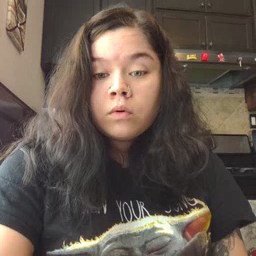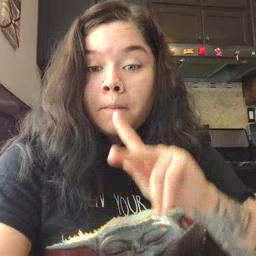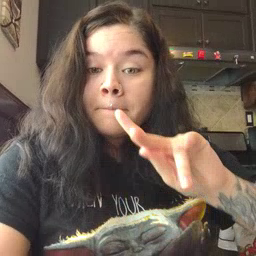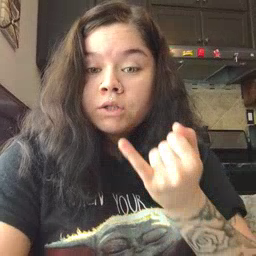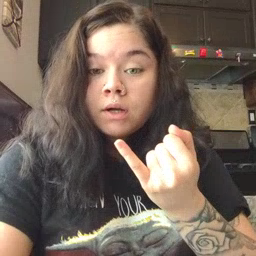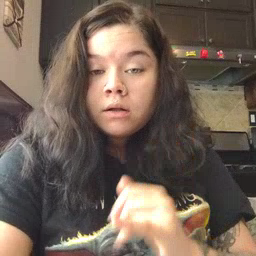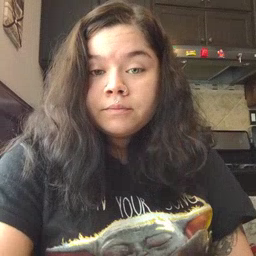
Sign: pajamas